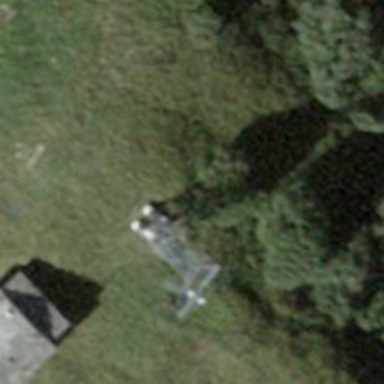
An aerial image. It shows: Pylon for aerialway.